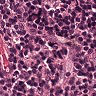
Metastatic tissue present: no